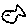
Label: fish